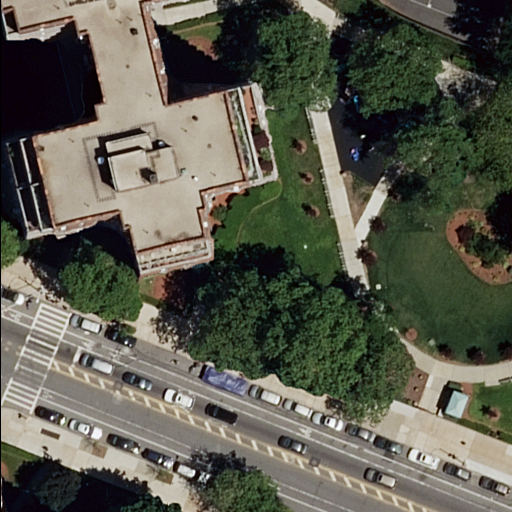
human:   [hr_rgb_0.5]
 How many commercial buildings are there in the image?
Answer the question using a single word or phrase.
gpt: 0

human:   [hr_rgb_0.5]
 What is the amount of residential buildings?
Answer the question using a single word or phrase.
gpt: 1

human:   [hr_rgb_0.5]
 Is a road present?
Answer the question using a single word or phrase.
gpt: yes

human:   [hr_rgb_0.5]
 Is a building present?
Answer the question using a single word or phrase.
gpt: yes

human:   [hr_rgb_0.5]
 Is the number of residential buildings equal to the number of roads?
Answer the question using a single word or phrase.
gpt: no

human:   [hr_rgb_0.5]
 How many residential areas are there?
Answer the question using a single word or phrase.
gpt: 1

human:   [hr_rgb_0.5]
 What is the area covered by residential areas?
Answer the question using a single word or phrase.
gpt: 6285m2

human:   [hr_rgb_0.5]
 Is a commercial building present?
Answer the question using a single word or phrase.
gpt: no

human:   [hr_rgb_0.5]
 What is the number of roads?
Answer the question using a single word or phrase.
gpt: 9

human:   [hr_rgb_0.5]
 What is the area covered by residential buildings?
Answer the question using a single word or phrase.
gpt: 1665m2

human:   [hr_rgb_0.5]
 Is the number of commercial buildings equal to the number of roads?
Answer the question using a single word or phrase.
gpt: no

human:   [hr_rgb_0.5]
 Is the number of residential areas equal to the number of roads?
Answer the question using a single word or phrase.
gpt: no

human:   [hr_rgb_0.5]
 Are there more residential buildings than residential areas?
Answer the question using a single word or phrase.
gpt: no

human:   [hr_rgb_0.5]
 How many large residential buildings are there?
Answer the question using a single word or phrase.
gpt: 1

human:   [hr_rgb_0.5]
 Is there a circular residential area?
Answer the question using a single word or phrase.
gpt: no

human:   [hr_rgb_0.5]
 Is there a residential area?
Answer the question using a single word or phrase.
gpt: yes

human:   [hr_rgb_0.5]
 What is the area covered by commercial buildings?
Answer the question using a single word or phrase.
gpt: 0m2

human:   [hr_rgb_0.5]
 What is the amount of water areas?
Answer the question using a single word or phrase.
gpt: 0

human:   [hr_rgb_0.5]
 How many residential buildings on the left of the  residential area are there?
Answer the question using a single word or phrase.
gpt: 0

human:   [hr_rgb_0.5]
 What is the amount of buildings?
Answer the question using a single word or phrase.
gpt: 1

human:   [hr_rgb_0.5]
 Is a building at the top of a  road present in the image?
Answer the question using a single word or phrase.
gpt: yes

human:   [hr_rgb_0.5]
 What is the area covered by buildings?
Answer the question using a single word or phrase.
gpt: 1665m2

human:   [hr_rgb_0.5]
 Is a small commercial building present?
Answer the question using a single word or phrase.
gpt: no

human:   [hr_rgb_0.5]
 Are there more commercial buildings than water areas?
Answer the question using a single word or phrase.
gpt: no

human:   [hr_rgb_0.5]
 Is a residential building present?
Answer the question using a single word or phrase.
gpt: yes

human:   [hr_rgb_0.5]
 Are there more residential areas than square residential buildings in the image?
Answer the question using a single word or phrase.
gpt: yes

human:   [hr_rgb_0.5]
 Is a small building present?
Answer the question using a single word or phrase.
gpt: no

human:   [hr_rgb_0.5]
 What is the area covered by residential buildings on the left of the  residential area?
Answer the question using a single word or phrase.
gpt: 0m2

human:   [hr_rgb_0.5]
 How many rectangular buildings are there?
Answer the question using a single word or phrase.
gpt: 0

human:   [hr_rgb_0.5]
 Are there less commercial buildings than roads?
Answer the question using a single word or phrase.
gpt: yes

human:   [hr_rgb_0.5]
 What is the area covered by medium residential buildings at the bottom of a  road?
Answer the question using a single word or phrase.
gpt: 0m2

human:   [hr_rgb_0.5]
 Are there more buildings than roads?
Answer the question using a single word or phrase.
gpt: no

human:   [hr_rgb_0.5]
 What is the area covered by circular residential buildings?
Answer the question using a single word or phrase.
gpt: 0m2

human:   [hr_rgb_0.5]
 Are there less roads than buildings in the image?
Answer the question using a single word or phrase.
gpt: no

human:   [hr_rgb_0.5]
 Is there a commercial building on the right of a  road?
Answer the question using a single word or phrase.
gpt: no

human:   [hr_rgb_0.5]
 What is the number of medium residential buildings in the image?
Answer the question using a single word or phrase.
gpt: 0

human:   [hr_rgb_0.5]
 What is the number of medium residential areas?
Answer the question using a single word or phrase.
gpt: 0

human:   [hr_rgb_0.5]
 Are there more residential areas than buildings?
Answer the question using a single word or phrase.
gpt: no

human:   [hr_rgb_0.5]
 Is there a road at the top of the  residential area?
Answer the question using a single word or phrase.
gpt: yes

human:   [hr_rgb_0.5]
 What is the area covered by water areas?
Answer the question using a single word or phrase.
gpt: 0m2

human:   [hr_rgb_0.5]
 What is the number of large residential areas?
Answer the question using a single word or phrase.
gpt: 1

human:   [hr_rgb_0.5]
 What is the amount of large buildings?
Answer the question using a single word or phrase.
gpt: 1

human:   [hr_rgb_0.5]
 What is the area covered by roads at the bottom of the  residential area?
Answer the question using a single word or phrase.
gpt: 0m2

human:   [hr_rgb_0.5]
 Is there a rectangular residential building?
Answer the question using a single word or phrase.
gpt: no

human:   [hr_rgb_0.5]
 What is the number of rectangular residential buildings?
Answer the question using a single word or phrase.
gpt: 0

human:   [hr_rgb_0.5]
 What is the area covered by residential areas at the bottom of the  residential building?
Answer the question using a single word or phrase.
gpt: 6285m2

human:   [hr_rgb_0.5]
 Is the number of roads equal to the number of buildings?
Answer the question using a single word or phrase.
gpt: no

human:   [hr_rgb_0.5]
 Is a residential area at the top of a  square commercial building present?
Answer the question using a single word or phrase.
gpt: no

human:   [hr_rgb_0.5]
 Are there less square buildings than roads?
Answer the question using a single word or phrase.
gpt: yes

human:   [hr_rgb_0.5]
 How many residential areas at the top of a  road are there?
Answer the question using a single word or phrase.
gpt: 0

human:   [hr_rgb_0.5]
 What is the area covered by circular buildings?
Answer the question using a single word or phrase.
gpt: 0m2

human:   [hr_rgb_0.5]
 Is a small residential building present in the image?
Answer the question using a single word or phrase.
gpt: no

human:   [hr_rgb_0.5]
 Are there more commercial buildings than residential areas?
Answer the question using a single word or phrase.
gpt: no

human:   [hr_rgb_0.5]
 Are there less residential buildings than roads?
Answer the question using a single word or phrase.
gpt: yes

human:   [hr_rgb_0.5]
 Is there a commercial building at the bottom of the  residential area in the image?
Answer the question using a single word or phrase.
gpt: no

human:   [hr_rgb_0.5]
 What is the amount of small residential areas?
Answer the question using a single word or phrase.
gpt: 0

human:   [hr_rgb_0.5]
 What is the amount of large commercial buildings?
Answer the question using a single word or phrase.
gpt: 0

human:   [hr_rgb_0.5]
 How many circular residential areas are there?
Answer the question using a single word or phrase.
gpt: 0

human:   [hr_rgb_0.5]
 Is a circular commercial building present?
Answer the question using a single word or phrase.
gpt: no

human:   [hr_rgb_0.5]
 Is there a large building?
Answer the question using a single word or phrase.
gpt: yes

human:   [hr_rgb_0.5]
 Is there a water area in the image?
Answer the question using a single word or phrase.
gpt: no

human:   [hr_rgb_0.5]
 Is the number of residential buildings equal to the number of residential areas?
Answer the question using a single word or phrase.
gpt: yes

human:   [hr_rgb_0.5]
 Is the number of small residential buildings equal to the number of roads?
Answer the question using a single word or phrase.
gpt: no

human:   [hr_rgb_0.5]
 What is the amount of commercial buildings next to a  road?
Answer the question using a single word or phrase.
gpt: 0